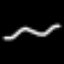
Label: line